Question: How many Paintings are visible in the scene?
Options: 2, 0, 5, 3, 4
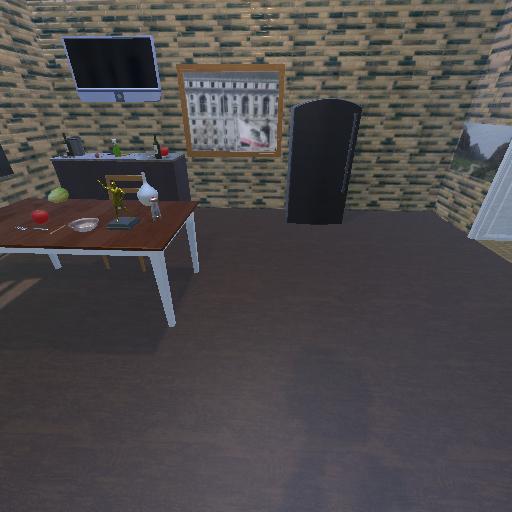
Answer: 2